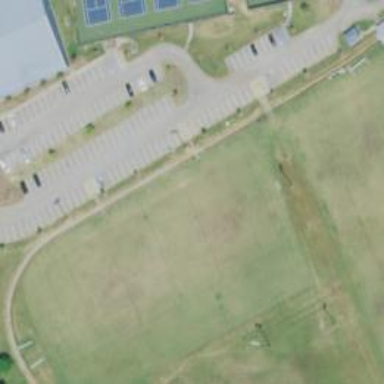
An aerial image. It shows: Soccer pitch for leisure land activities.